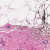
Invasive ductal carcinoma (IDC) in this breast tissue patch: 0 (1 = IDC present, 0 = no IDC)